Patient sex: F
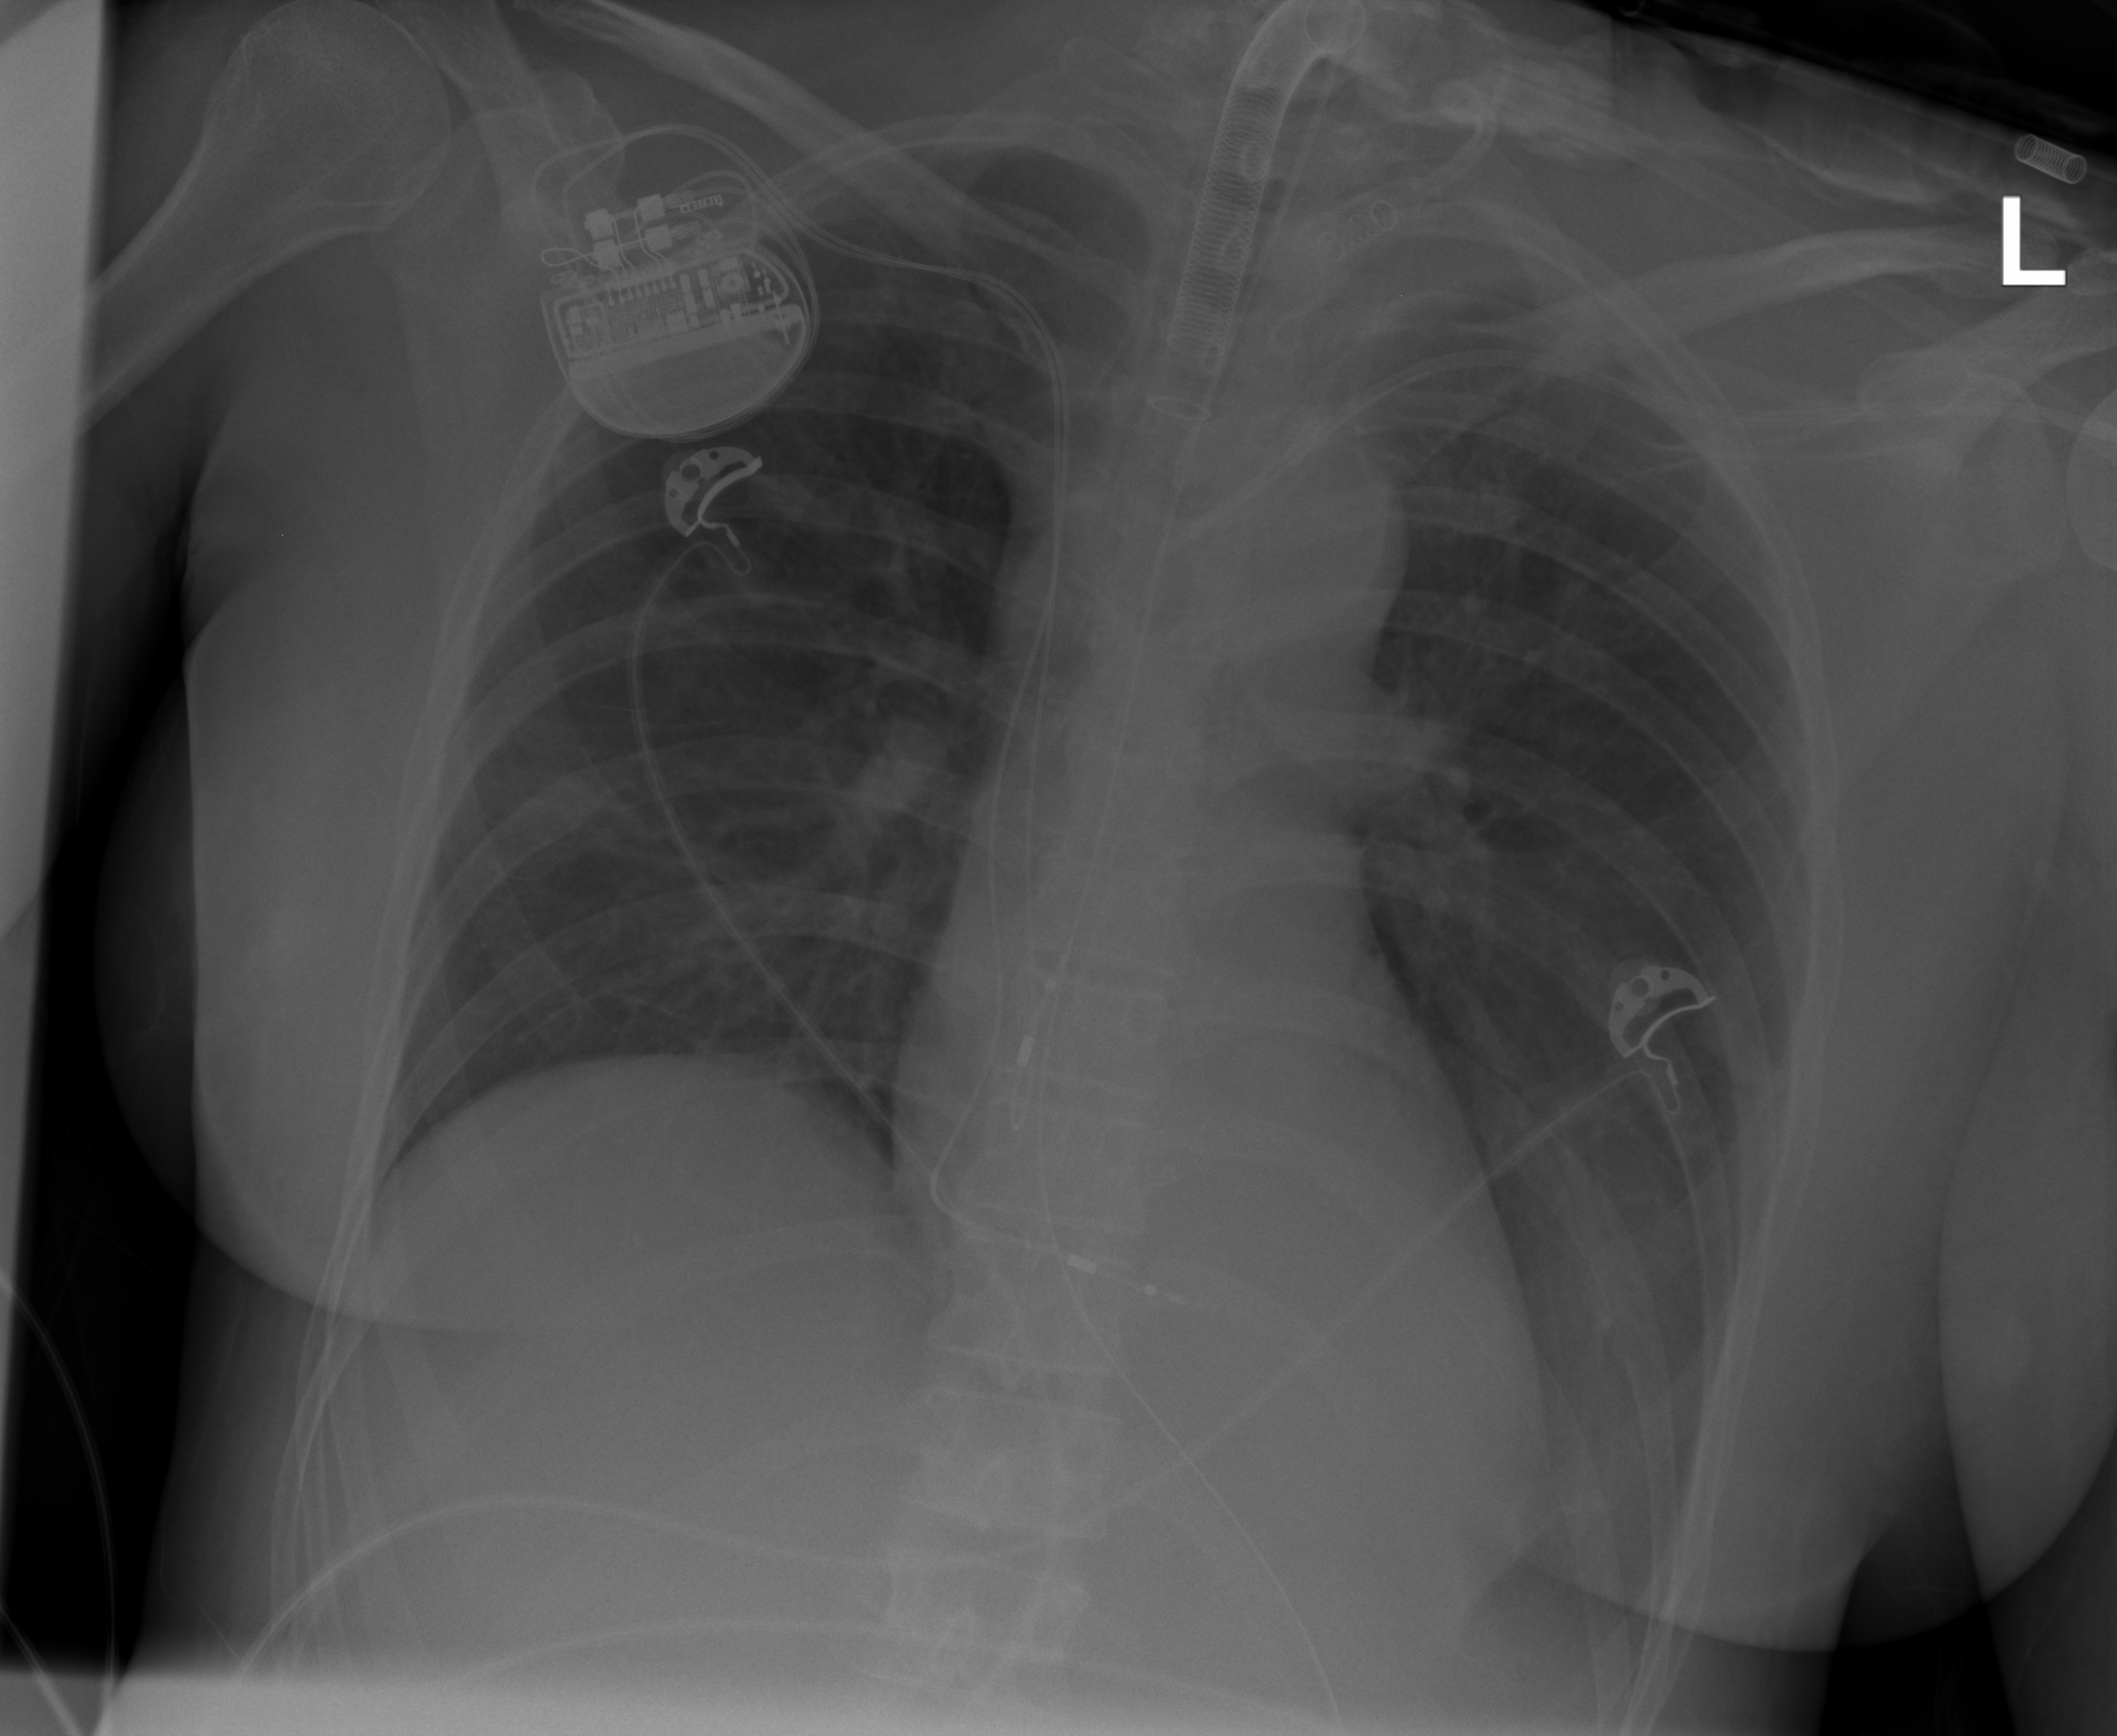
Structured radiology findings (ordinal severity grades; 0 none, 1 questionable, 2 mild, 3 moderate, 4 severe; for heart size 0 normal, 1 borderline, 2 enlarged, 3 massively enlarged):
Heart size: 0
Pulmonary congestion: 0
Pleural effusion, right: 0
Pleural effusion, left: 2
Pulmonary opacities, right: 0
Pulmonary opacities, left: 0
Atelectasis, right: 2
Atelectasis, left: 2